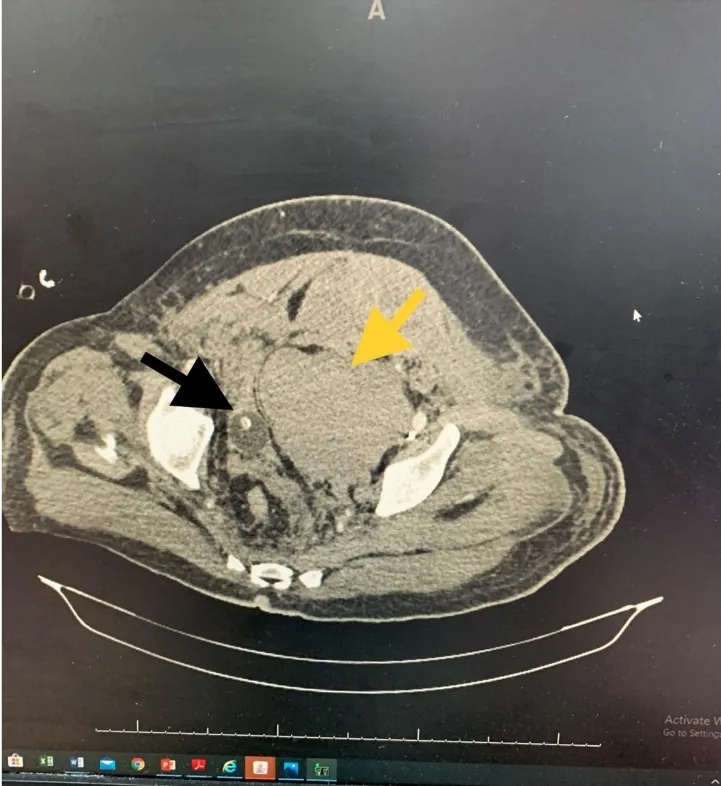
Yellow arrow showing the left RSH extended down to the pelvis and the black arrow showing the displaced UB towards the right side.
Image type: radiology (ct)